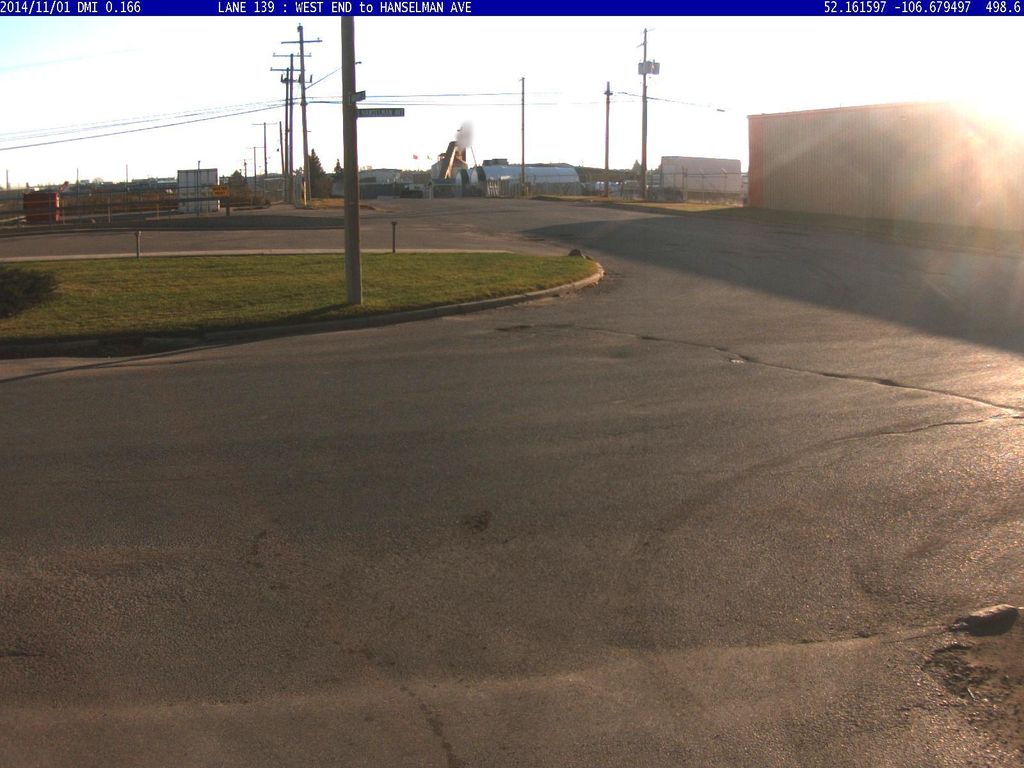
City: saskatoon